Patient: sex M, age 23
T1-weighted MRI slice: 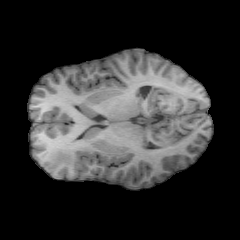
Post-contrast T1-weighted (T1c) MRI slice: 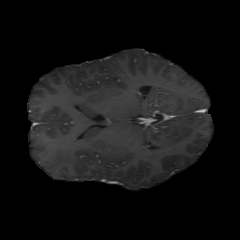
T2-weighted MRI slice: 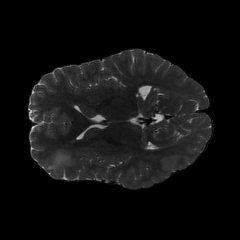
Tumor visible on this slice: yes
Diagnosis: Oligodendroglioma, IDH-mutant, 1p/19q-codeleted
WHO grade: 2